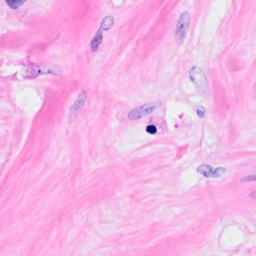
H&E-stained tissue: Breast